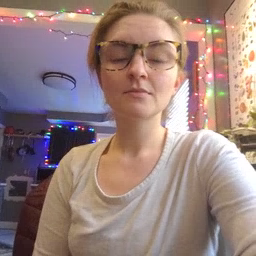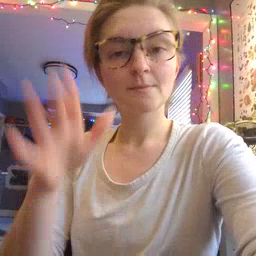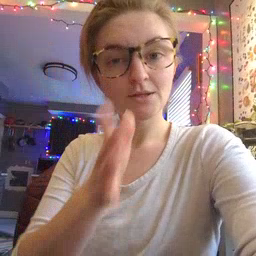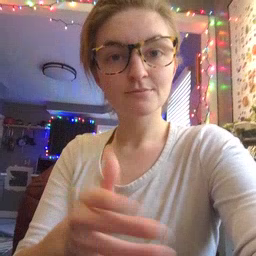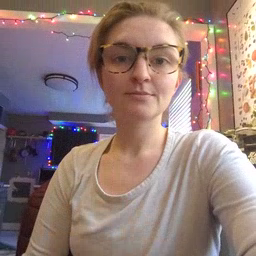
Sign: grandma